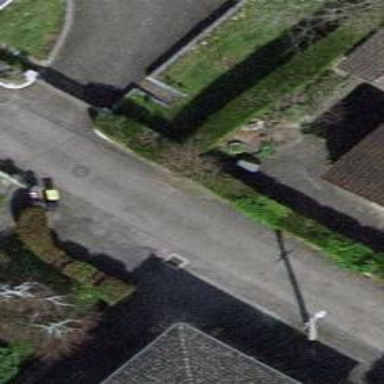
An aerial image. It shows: Driveway for service vehicles.